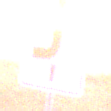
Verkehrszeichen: VerlaufVorfahrtsstrasse7
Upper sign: VorfahrtGewaehren
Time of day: SunriseSunset
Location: Outdoor (Nature)
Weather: Clear
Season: NotSpecified
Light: Natural